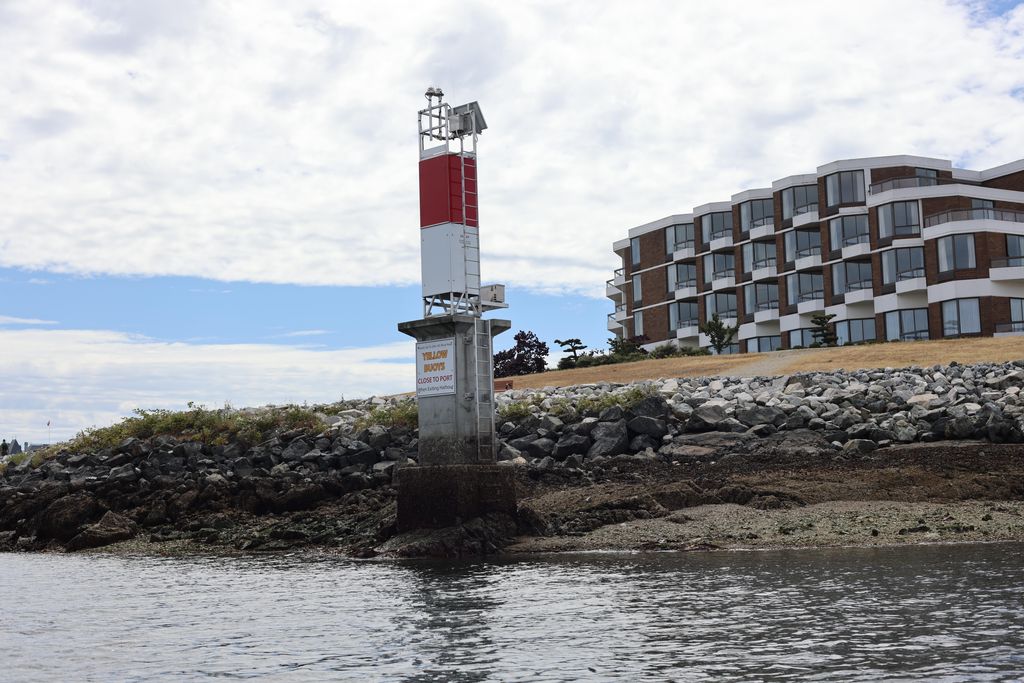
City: victoria